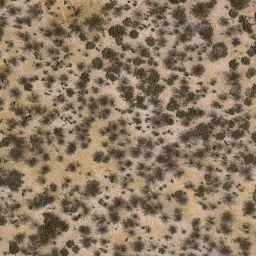
Label: chaparral